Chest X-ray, AP view. Patient: 78 years old, sex M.
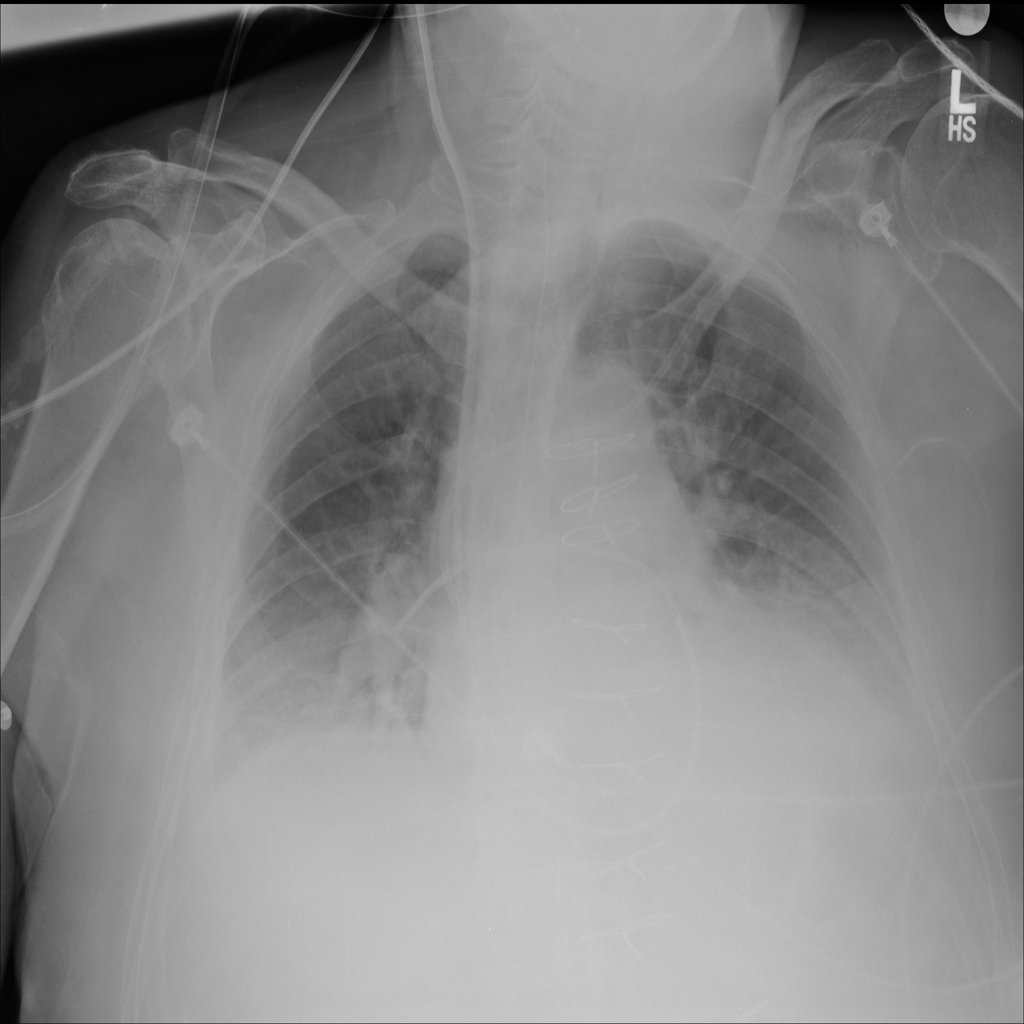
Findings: No Finding